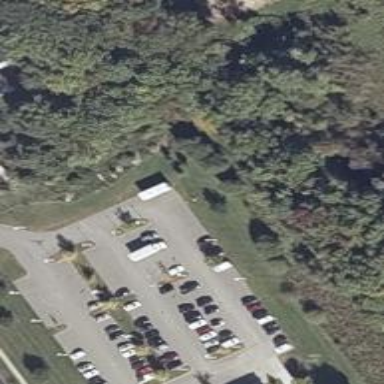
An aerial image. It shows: Paved parking area.